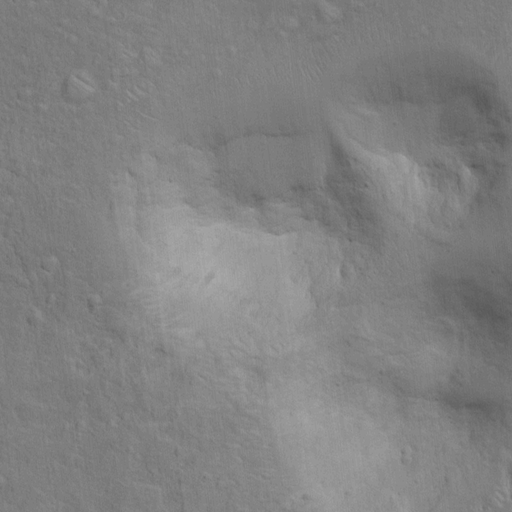
Objects detected: cone